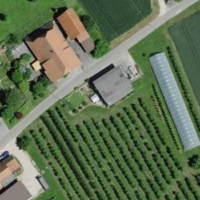
EUNIS habitat code: 55
Species observed at this site:
Vicia sepium
Veronica chamaedrys
Tussilago farfara